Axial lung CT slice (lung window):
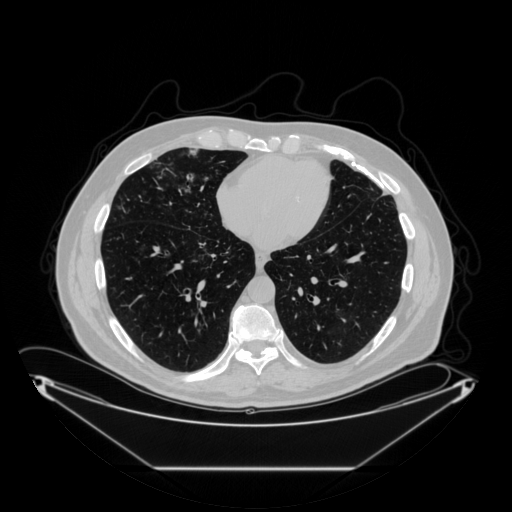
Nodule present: no